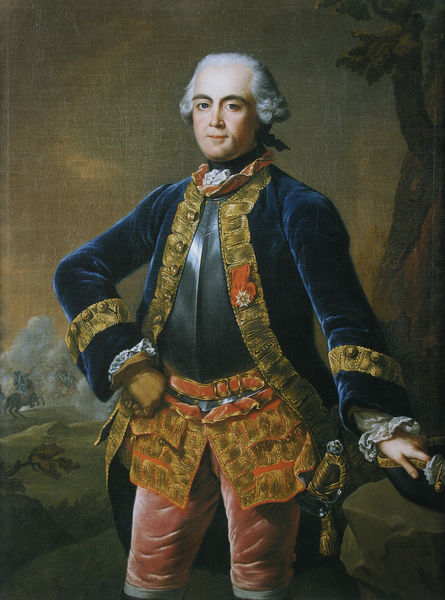
Titel: Bildnis Generalmajor Christian Carl von Closen
Künstler: Johann Heinrich d. Ä. Tischbein
Standort: Mainz
Institution: Landesmuseum
Schlagwörter: baum, berg, blau, blätter, felsen, feuer, gemälde, hand, himmel, kampf, mann, schatten, weiß, wolken, bäume, gelb, grün, landschaft, braun, brust, frankreich, frisur, grau, handschuh, handschuhe, hut, licht, mund, nase, orange, schwarz, szene, tisch, blick, gras, gürtel, rot, wiese, muster, rock, schleife, alt, hemd, hose, jacke, augen, barock, falten, gesicht, kragen, mensch, samt, spitze, stehen, stein, ärmel, bildnis, herr, hände, portrait, porträt, ast, baumstamm, horizont, hügel, natur, stamm, zweige, rauch, gold, haare, mantel, pose, adel, saum, spitzen, person, borte, locken, rokoko, rosa, schultern, seide, wald, pferd, reiter, beine, perücke, wangen, berge, fels, gebirge, tag, französisch, krieg, schlacht, kaiser, könig, dick, widerschein, glanz, halstuch, metall, bauch, rüsche, rüschen, knöpfe, griff, rit, schnalle, eisen, panzer, stolz, schwert, säbel, uniform, soldat, waffe, selbstbildnis, napoleon, abzeichen, adeliger, degen, dreispitz, orden, herrscher, krause, darstellung, fürst, rüstung, brustpanzer, harnisch, wams, eiche, feldherr, gülden, bordüren, stulpen, gün, gefecht, kniehose, regierung, prächtig, roa, kniehosen, samtjacke, kriegt, aufgesetzt, höfling, helmbrust, knieporträt, platzbutterngesicht, parrücke, 1800, poanzer